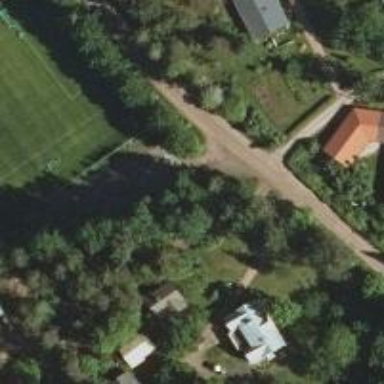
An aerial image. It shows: Driveway.